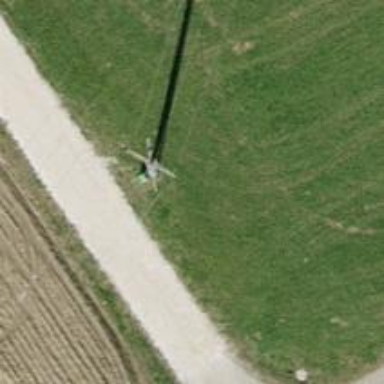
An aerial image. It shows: Concrete power pole with straight line management.